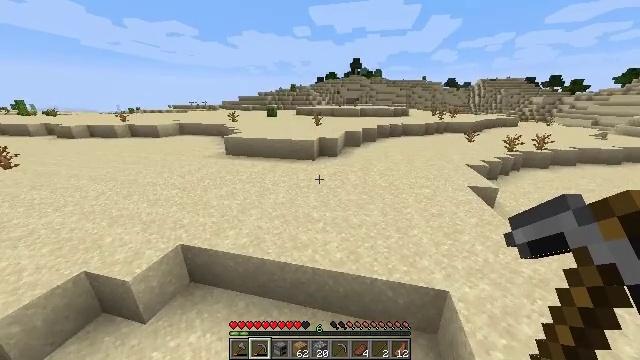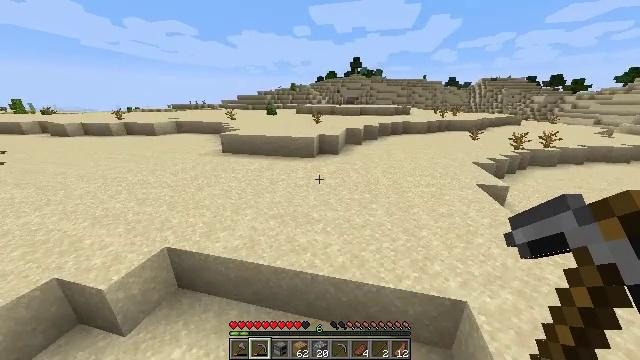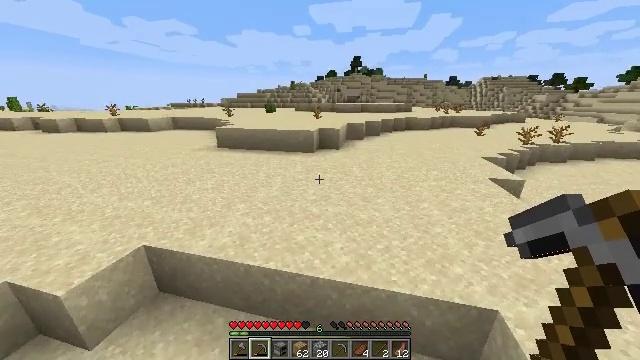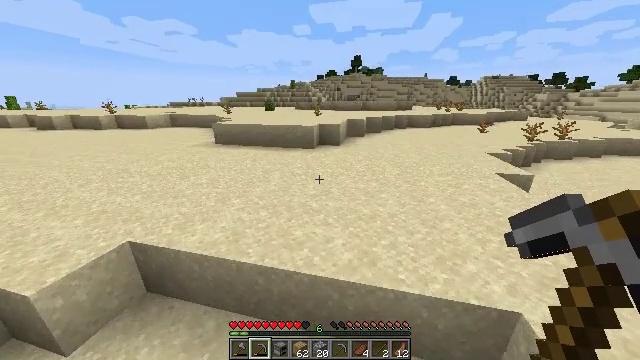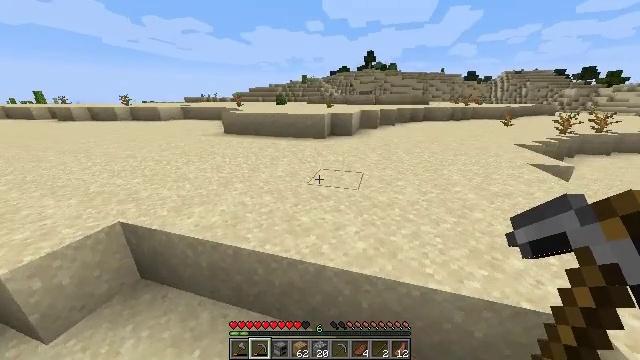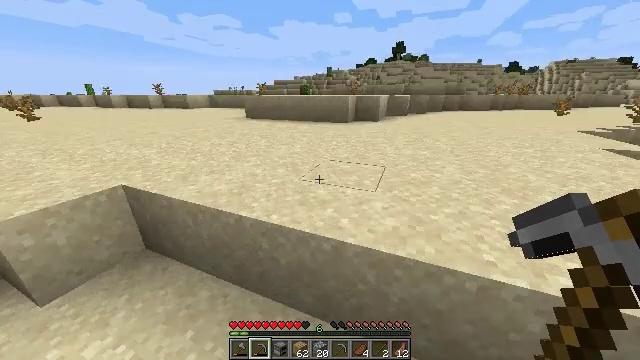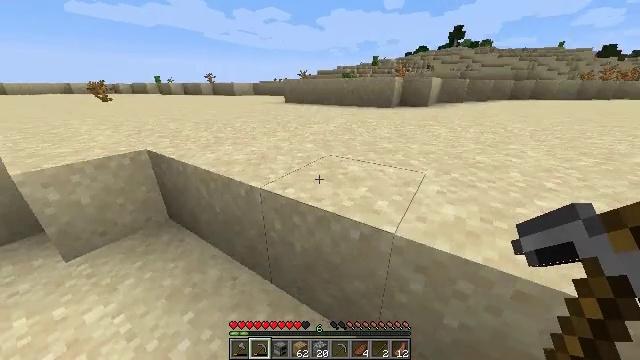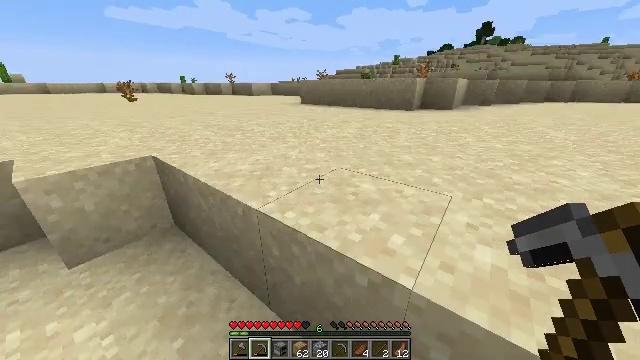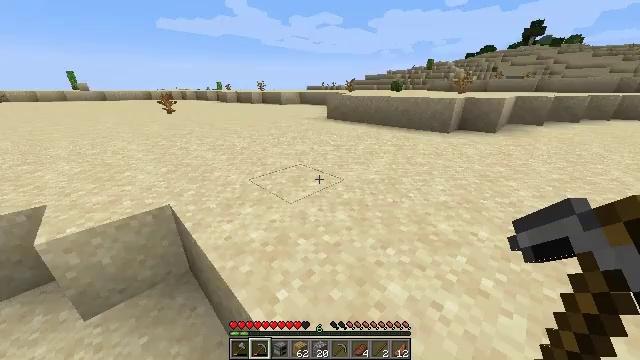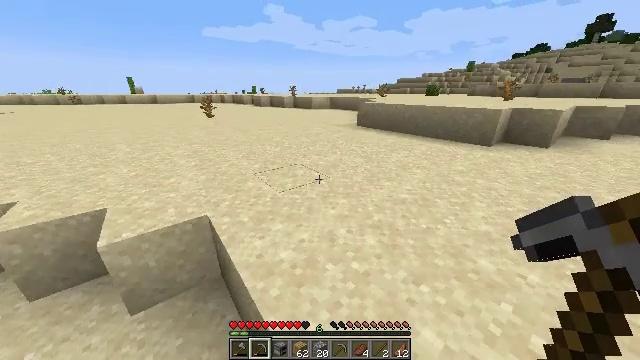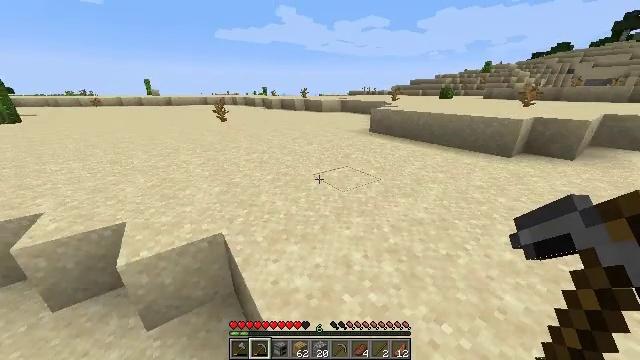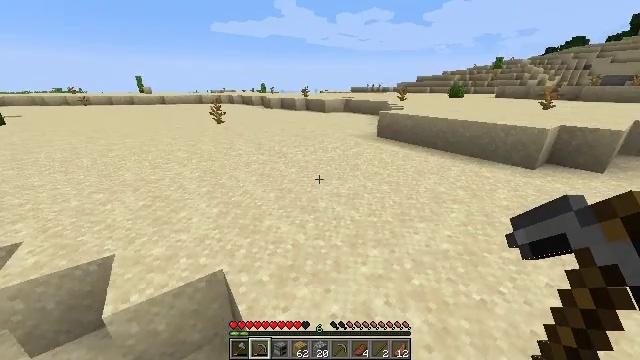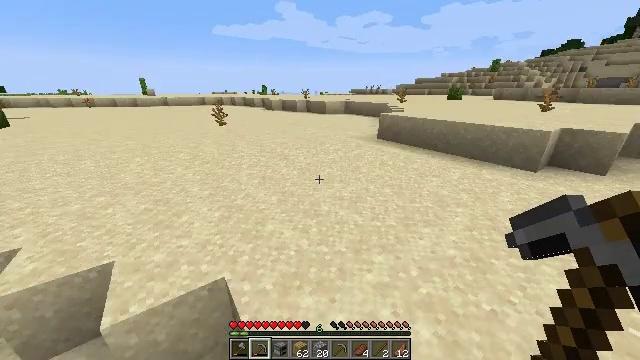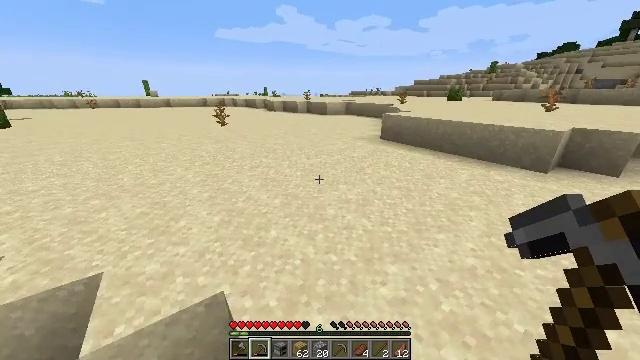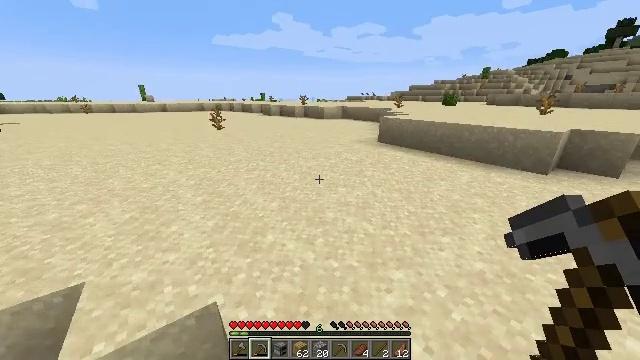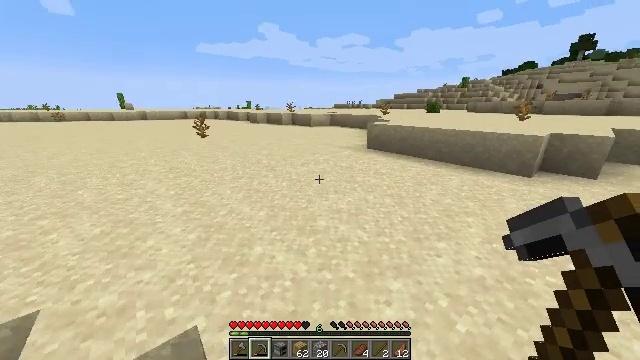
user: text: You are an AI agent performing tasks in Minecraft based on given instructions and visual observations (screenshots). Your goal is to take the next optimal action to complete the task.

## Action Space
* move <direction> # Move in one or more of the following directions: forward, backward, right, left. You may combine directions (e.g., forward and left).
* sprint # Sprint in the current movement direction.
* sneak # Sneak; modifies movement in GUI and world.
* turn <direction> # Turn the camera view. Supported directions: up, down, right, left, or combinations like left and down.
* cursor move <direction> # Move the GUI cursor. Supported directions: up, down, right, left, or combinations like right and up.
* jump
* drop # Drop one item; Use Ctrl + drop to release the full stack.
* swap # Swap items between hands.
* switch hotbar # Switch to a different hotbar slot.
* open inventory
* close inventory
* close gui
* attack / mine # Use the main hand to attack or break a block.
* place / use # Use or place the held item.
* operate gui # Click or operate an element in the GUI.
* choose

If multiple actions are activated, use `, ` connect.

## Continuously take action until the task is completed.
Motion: motion action
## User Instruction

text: Break the dead bush for sticks.
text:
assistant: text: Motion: move forward, sprint, jump
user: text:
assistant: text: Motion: move forward, sprint, jump
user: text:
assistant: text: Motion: move forward, sprint, jump
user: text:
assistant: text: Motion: move forward, sprint, turn left, jump
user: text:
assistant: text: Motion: move forward, sprint, turn left and down, jump
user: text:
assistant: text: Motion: move forward, sprint, turn left and down, jump
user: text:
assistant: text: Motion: move forward, sprint, turn left, jump
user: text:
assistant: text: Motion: move forward, sprint, turn left, jump
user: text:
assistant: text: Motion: move forward, sprint, turn left, jump
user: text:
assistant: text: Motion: move forward, sprint, turn left, jump
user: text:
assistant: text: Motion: move forward, sprint, jump
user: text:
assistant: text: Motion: move forward, sprint, jump
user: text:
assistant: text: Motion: move forward, sprint, jump
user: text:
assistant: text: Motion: move forward, sprint, turn up, jump
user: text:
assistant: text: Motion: move forward, sprint, turn right and up, jump
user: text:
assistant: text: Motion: move forward, sprint, turn right, jump
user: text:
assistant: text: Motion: move forward, sprint, jump
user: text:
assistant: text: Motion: move forward, sprint, jump
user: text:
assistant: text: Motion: move forward, sprint, turn right and up, jump
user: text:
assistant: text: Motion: move forward, sprint, turn right and up, jump
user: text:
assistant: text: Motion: move forward, sprint, turn right, jump
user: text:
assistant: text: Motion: move forward, sprint, turn right, jump
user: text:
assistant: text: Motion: move forward, sprint, turn right, jump
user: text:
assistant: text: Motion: move forward, sprint, jump
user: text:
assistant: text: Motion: move forward, sprint, jump
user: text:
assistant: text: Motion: move forward, sprint
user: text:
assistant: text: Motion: move forward, sprint, jump
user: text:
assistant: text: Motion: move forward, sprint, jump
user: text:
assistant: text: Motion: move forward, sprint, turn right, jump
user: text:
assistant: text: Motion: move forward, sprint, turn right, jump